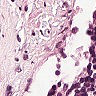
Metastatic tissue present: no